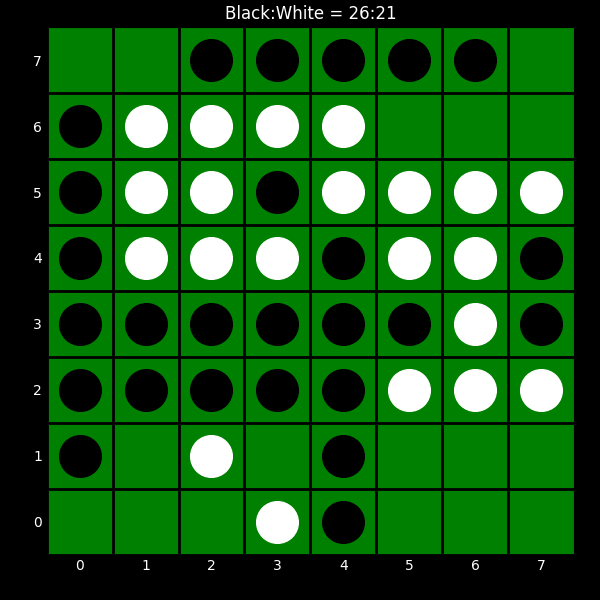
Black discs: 26
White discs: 21